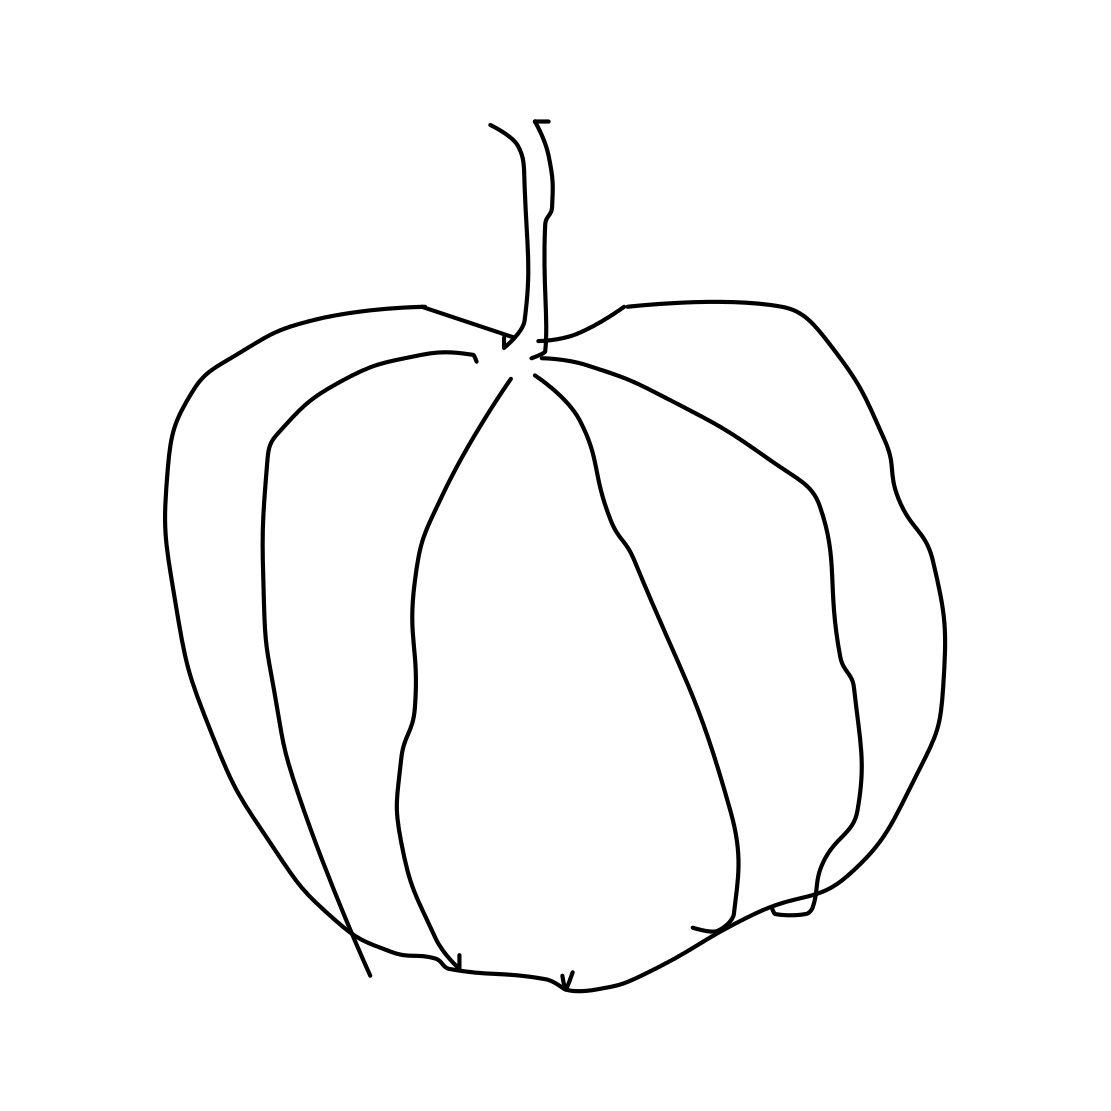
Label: pumpkin